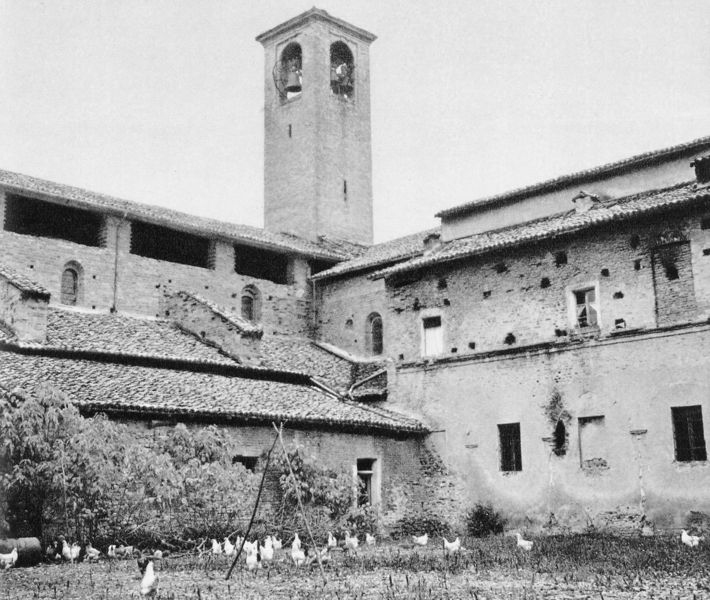
Titel: Klosterkirche Ripalta Scrivia (Zisterzienserkloster), Überreste des Kreuzgangs und der Kirche
Standort: Ripalta Scrivia (EU - I - Piemont)
Schlagwörter: himmel, weiß, bäume, fenster, schwarz, dach, gras, haus, wiese, wand, architektur, busch, büsche, kirche, pflanzen, turm, garten, dächer, hof, romantik, anbau, foto, fotografie, innenhof, glockenturm, kloster, regenrinne, schwarzweiß, orden, geflügel, glocke, huhn, fotographie, streben, bau, weise, glocken, verfallen, fesnter, hühner, bauwerk, klausur, cluny, zisterzienser, 1200, selbstversorger, komplexe